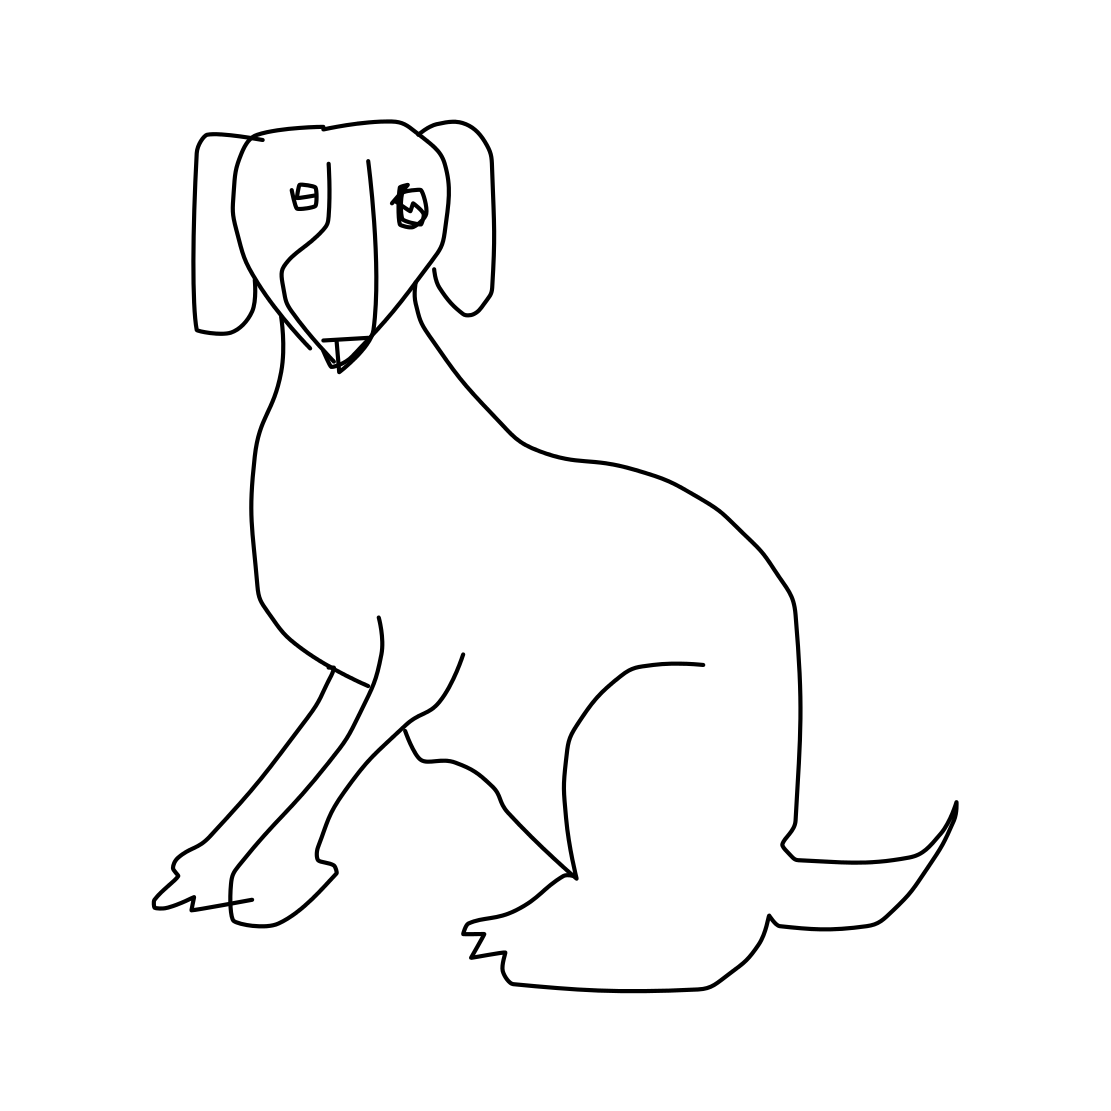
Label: dog